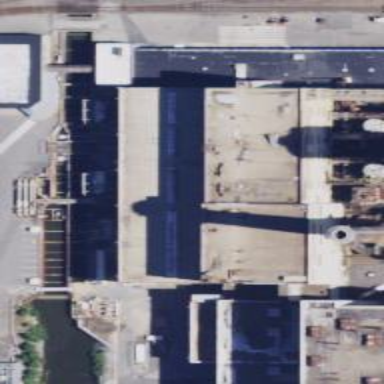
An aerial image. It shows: Steam turbine generator.